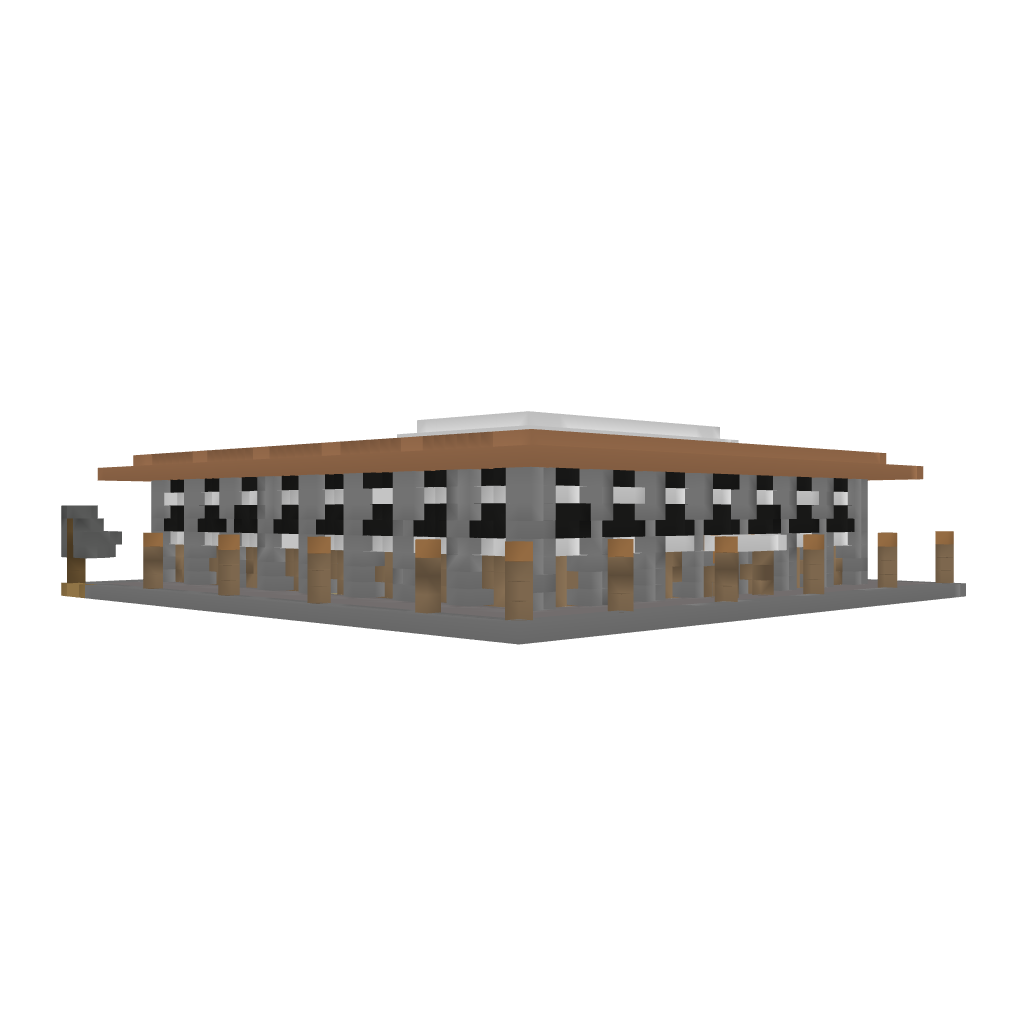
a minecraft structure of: School